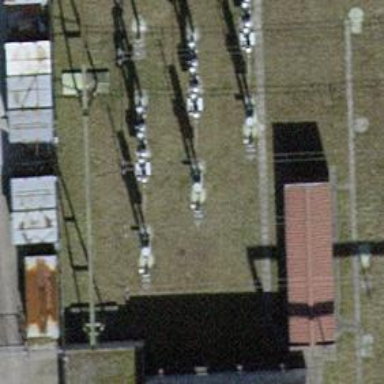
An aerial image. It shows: Switch used for power control.